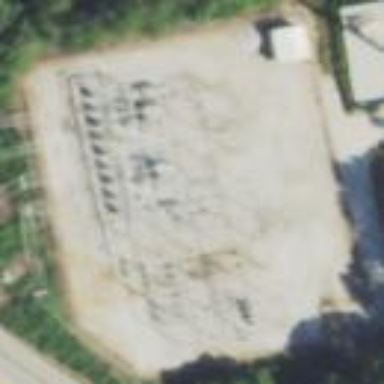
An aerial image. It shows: Distribution substation surrounded by chain link fence.